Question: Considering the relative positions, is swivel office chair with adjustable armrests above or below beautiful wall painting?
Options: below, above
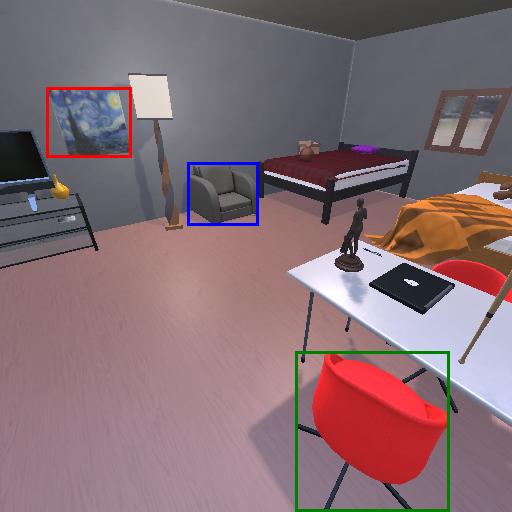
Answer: below